Field crop: maize
Growth stage: 2
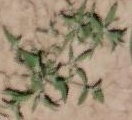
Species: atriplex